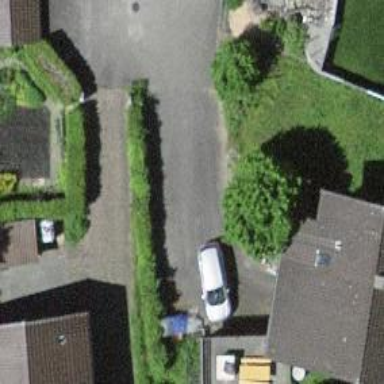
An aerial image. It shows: Hedge acting as barrier.